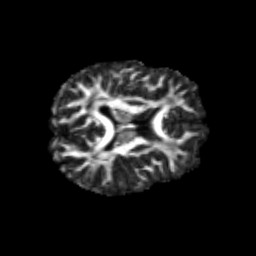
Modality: FA
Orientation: axial
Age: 23
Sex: male
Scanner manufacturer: siemens
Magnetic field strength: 3 T
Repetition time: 3.5 s
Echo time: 0.125 s